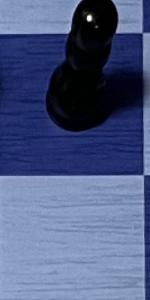
Label: Empty